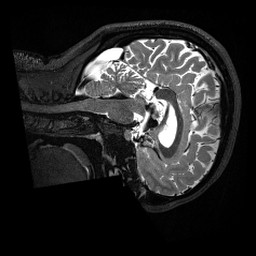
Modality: T2w
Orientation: sagittal
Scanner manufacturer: siemens
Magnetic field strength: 3 T
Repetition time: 3.2 s
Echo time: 0.563 s